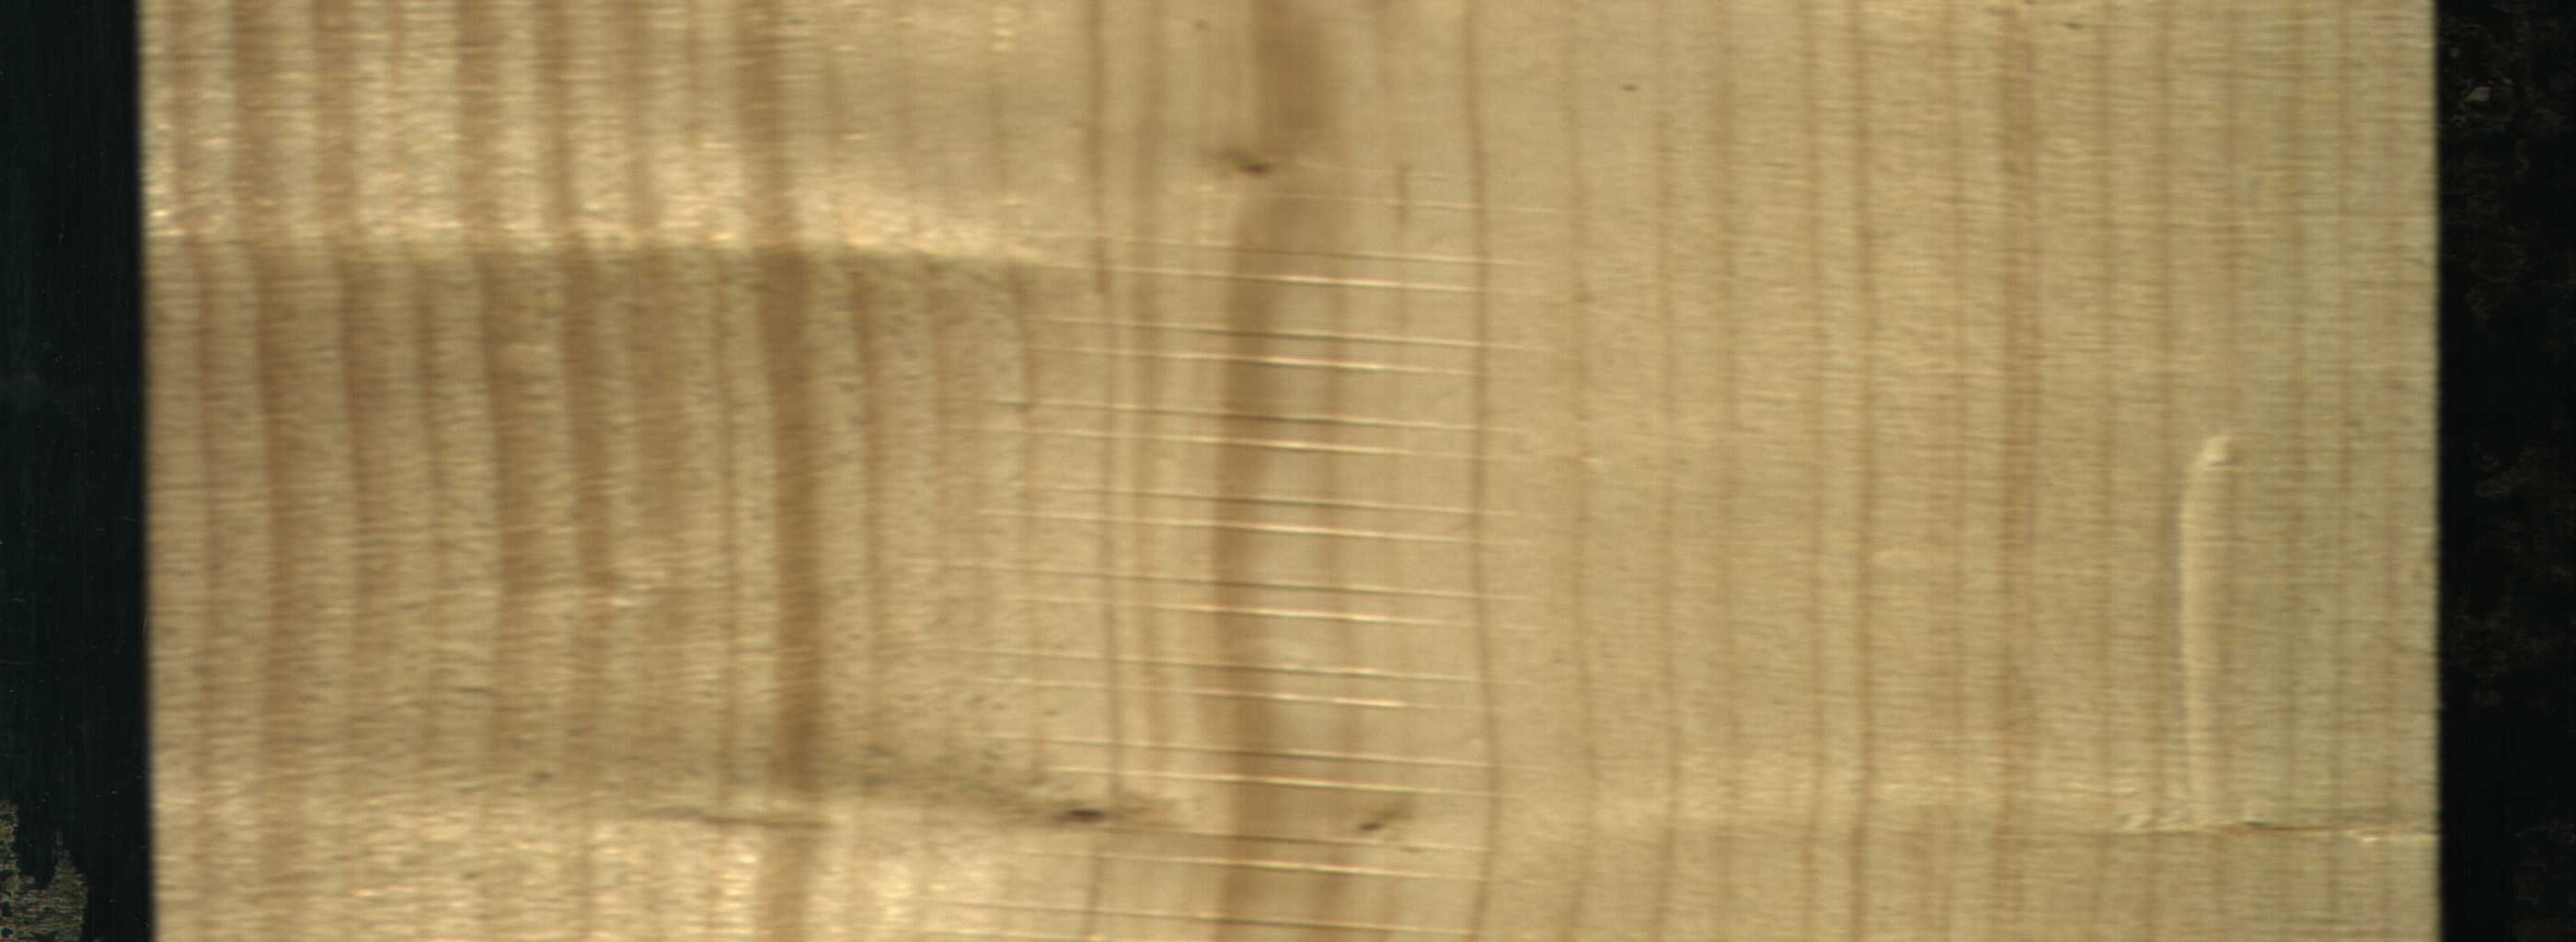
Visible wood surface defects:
Live_Knot
Live_Knot